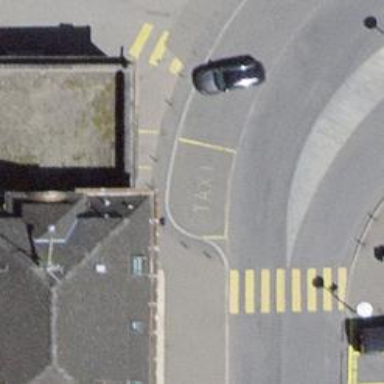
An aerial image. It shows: Bollard barrier.